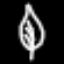
Label: leaf